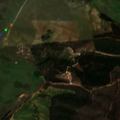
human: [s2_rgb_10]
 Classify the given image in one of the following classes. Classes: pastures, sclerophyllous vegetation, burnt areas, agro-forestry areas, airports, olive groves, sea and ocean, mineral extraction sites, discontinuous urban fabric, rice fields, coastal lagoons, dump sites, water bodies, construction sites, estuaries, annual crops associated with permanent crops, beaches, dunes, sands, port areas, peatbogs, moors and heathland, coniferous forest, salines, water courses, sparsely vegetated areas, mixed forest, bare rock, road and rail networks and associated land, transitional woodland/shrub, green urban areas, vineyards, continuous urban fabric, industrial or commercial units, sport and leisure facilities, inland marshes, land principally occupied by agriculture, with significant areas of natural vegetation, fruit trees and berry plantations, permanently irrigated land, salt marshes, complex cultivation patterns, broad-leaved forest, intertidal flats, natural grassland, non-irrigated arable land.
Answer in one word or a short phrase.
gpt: pastures, broad-leaved forest, transitional woodland/shrub